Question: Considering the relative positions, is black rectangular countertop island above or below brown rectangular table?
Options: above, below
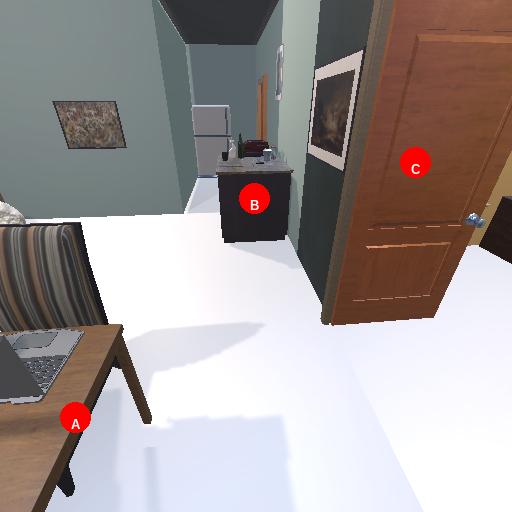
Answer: above